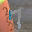
Label: 7